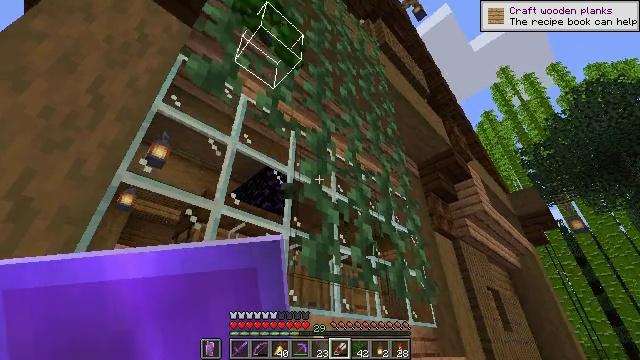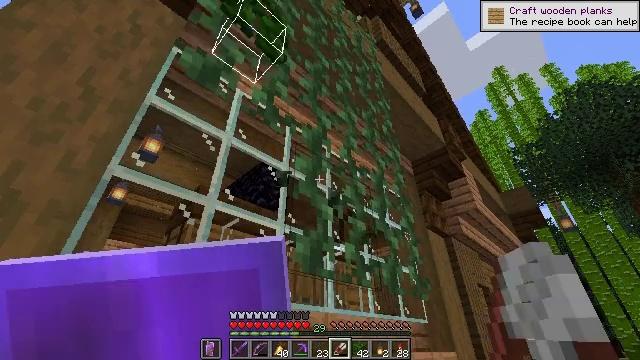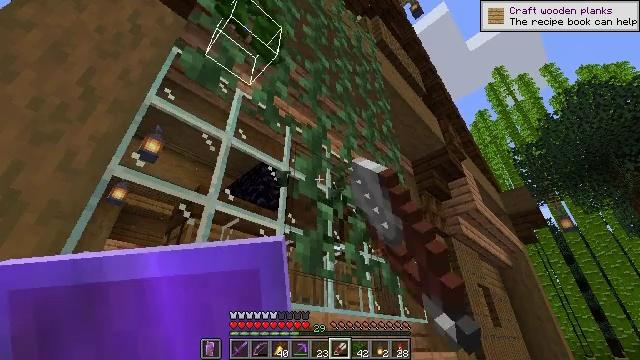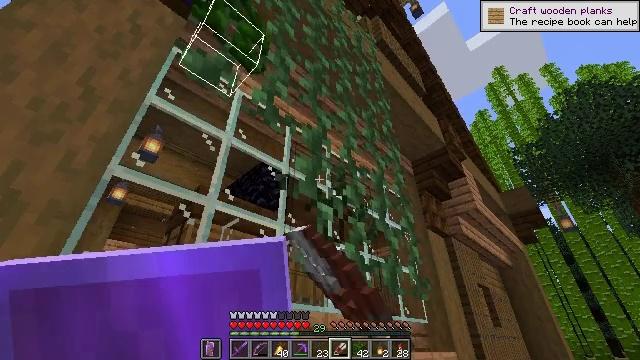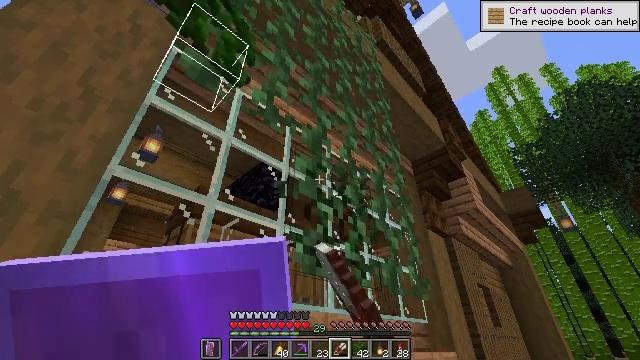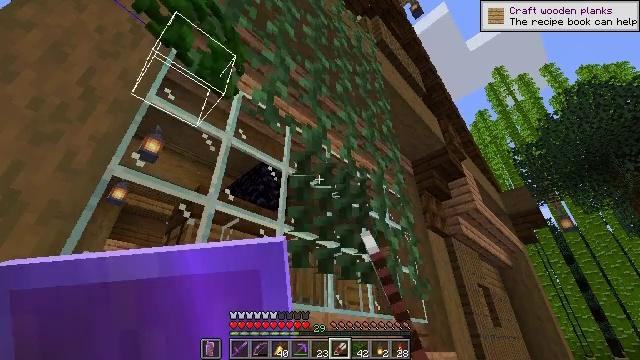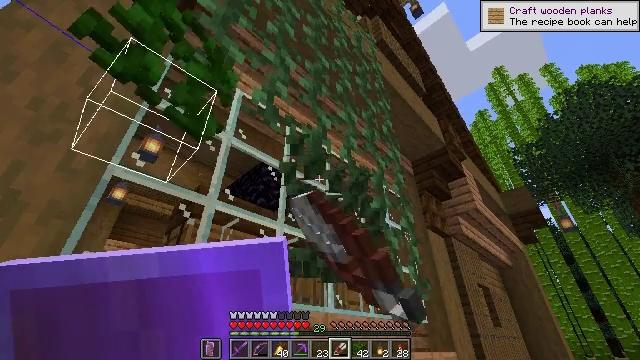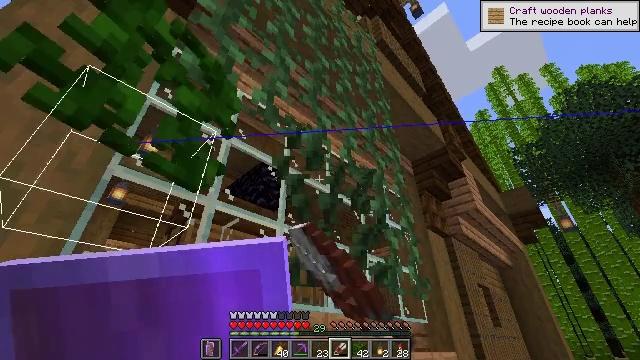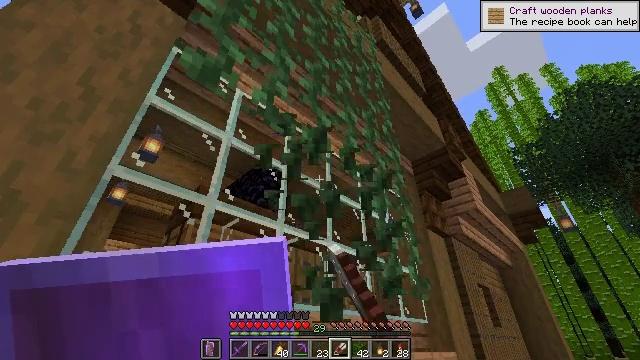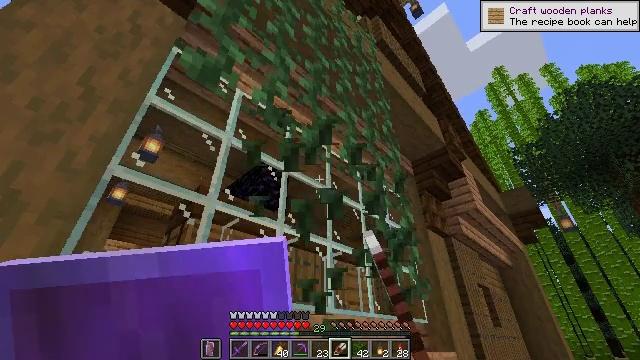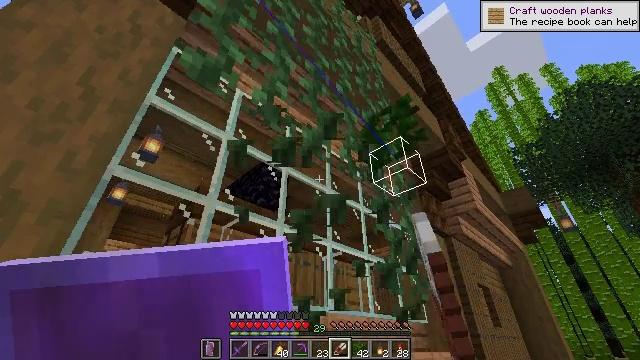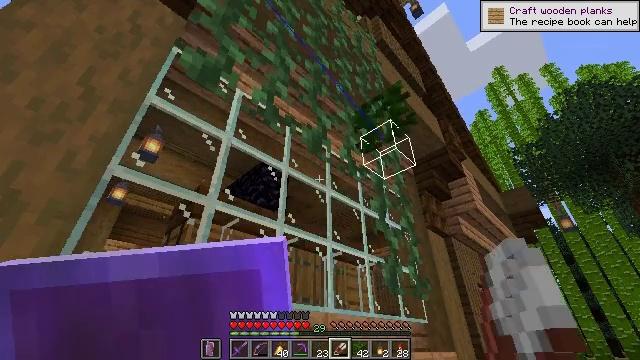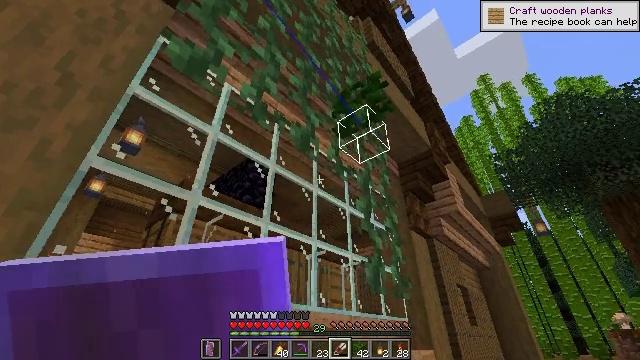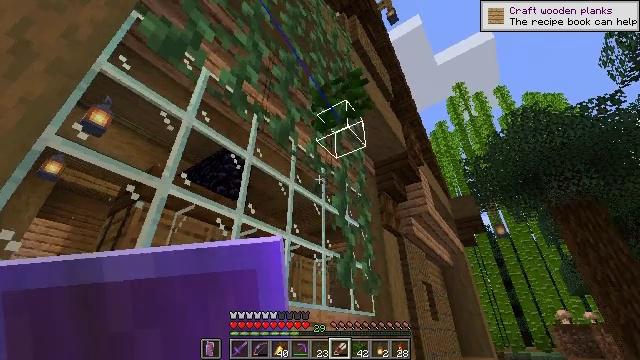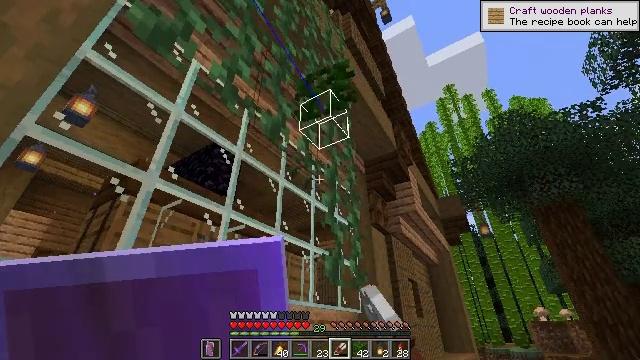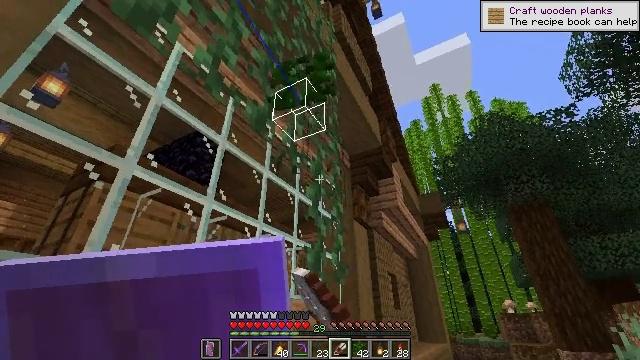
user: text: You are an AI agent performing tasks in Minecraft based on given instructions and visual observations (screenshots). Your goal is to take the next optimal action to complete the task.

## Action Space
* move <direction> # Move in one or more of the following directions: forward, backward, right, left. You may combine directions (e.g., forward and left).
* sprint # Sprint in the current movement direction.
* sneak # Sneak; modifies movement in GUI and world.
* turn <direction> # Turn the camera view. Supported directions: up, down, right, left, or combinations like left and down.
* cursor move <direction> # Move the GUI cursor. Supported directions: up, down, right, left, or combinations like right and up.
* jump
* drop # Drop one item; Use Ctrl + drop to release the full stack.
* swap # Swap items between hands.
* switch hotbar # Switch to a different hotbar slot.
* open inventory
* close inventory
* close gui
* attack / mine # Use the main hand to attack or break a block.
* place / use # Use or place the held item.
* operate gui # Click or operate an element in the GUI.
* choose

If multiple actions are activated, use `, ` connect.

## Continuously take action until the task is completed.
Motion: motion action
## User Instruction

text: Remove and gather vines.
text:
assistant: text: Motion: turn right, attack / mine
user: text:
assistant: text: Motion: attack / mine
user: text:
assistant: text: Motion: attack / mine
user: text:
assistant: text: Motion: attack / mine
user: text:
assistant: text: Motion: attack / mine
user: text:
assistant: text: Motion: attack / mine
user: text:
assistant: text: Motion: attack / mine
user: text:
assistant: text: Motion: attack / mine
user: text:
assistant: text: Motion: attack / mine
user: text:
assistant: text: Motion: attack / mine
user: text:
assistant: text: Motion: attack / mine
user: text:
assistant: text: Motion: turn right, attack / mine
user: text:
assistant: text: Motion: turn right and down, attack / mine
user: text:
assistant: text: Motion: turn right, attack / mine
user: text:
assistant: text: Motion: turn right and down, attack / mine
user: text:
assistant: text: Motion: attack / mine
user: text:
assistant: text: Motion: attack / mine
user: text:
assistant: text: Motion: attack / mine
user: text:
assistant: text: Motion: attack / mine
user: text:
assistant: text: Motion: turn left, attack / mine
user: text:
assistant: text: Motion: attack / mine
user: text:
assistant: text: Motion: attack / mine
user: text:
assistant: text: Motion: attack / mine
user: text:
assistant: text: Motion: attack / mine
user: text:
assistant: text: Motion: attack / mine
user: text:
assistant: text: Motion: attack / mine
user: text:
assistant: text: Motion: attack / mine
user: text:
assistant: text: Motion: attack / mine
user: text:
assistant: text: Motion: attack / mine
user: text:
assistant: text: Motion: attack / mine